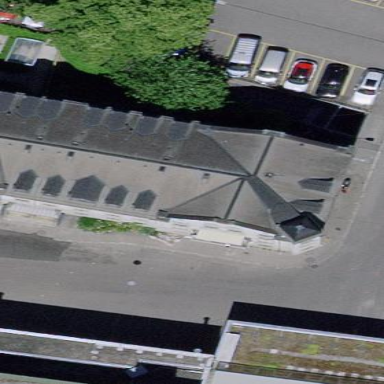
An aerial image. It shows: Building with gabled roof oriented across its structure.